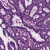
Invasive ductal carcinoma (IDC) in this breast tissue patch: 1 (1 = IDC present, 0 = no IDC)